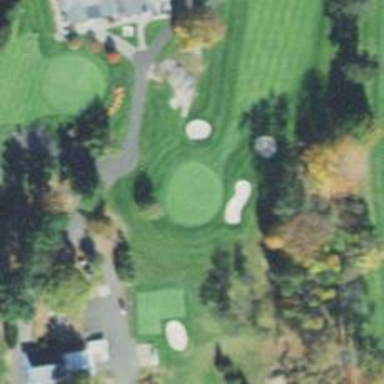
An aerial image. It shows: Golf hole.